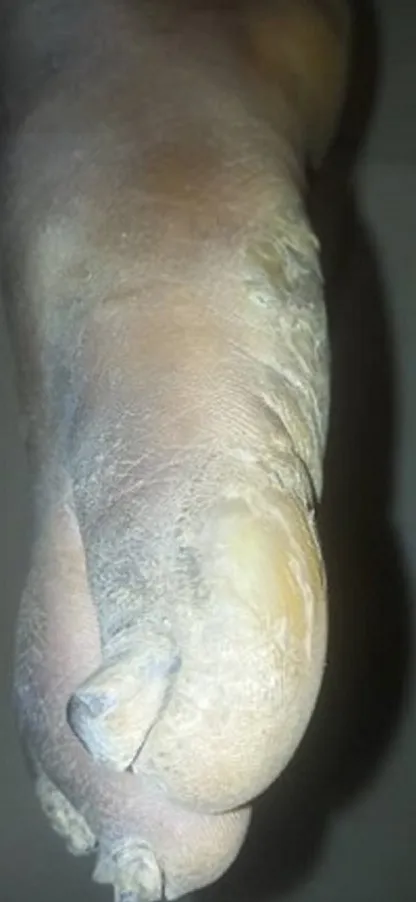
hyperkeratosis on the planter surface.
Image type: medical_photograph (skin_photograph)